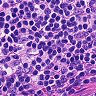
Metastatic tissue present: no